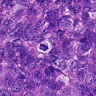
Metastatic tissue present: yes